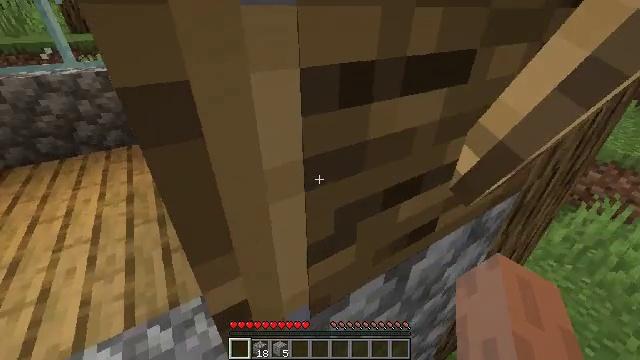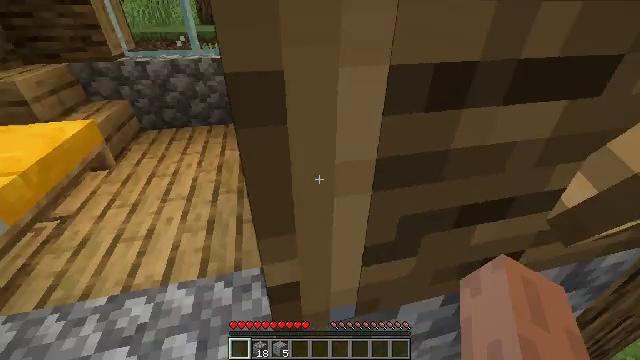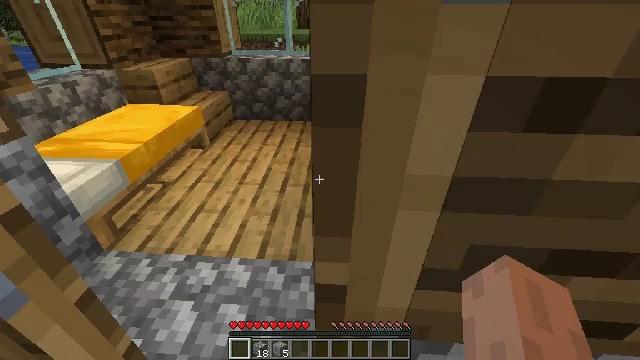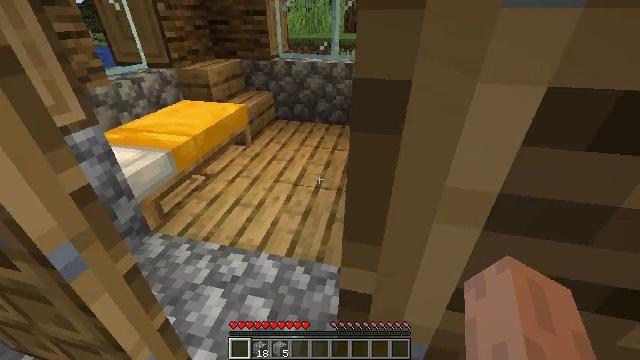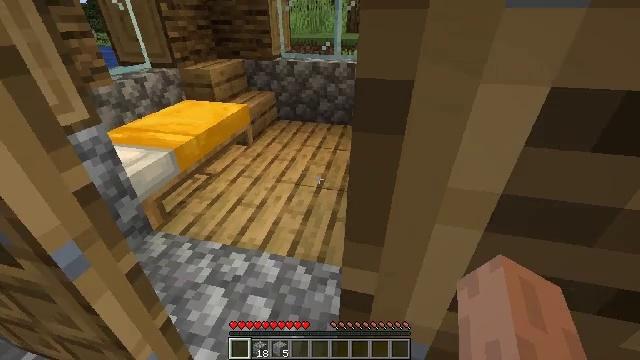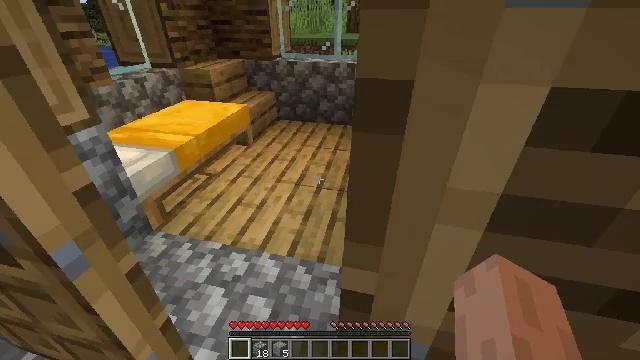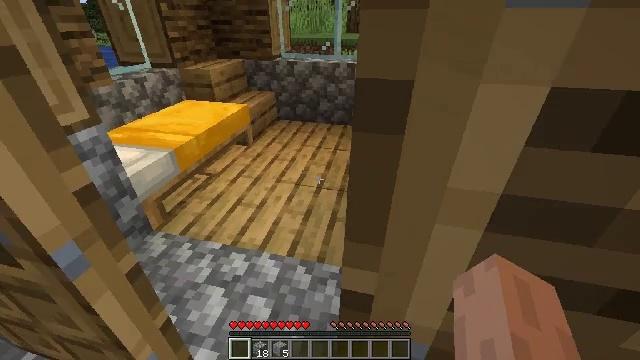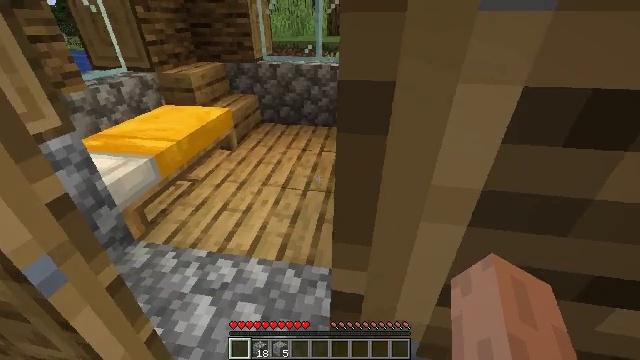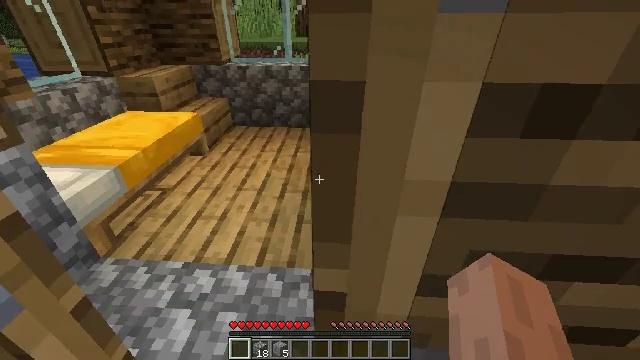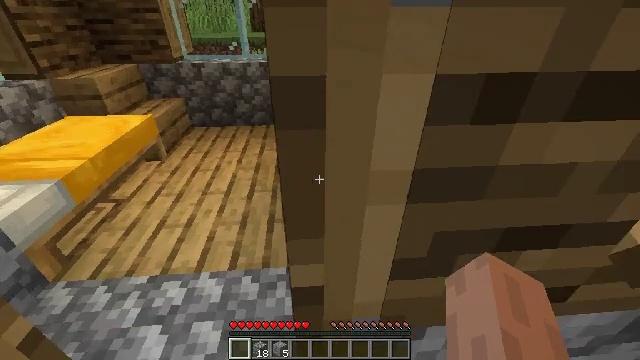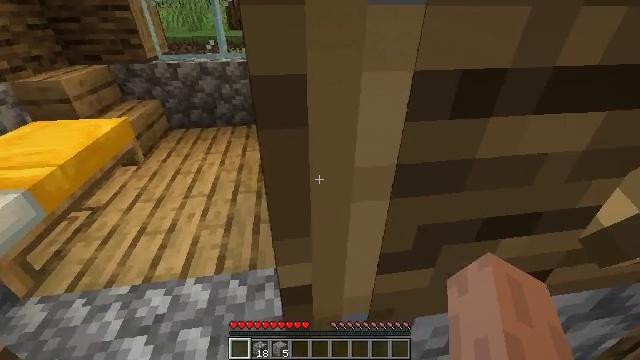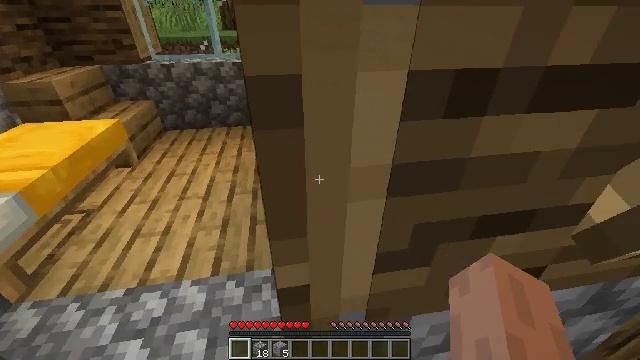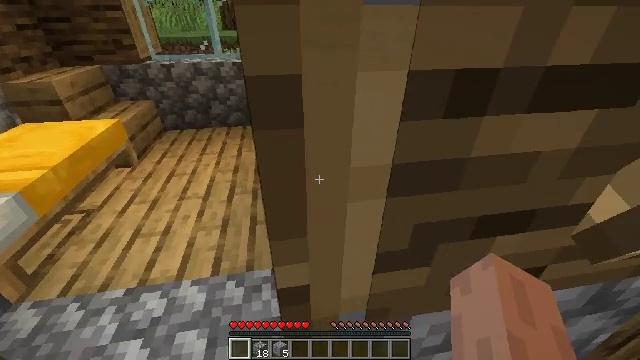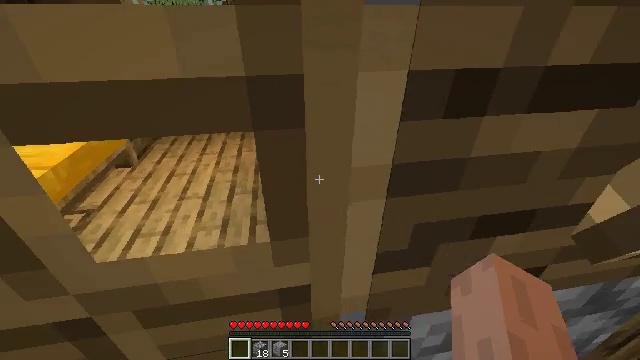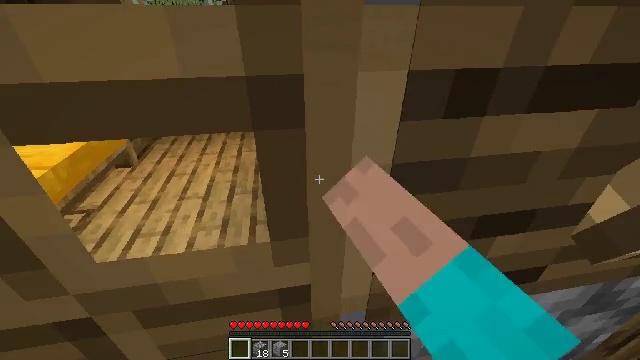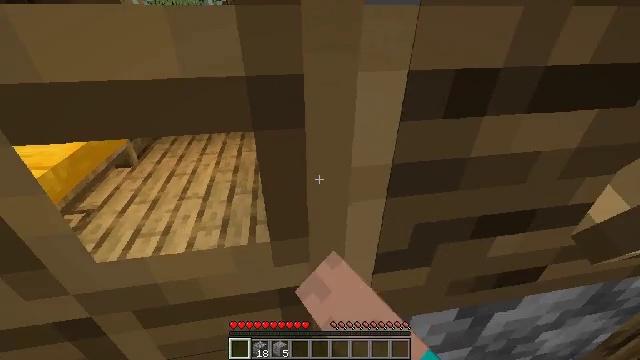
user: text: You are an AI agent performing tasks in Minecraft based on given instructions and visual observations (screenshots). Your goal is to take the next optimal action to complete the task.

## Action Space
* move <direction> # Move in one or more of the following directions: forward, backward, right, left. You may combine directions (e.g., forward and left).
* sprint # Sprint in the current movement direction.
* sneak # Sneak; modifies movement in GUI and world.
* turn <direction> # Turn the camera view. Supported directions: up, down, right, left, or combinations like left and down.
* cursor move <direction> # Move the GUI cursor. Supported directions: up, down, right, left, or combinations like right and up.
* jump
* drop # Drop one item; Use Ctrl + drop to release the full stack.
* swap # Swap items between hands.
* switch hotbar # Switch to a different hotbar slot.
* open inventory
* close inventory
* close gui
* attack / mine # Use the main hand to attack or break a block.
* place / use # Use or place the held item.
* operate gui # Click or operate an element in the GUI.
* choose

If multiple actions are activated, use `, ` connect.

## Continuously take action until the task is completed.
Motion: motion action
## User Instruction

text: Collect the oak planks from the structure.
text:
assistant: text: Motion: turn left
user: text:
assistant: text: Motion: turn left
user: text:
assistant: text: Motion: turn left
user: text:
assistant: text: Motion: no_op
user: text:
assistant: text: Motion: use / place
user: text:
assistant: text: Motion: use / place
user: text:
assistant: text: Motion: turn right, use / place
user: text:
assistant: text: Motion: turn right
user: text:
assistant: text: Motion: turn right
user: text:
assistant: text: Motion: turn right
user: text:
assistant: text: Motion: turn right
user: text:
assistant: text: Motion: no_op
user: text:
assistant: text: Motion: use / place
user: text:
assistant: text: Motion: use / place
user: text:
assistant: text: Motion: use / place
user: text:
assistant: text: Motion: turn right
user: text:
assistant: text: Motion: turn right and down
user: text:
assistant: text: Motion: turn right
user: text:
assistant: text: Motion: turn right
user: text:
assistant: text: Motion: turn right
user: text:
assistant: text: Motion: turn right and down
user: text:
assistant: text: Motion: turn right
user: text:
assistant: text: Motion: turn right
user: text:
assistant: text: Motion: move forward, turn right
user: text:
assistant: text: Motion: move forward, turn right and up
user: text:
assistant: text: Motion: move forward
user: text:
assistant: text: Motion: move forward
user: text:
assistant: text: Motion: move forward, turn right and up
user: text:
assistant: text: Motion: move forward, turn right and up
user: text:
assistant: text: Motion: move forward, turn right and up